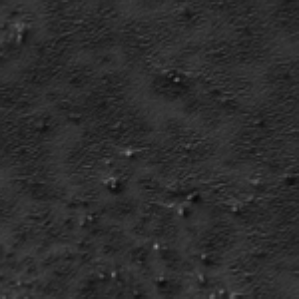
Label: frost